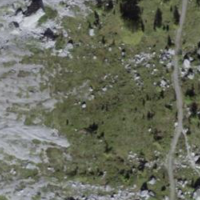
EUNIS habitat code: 23
Species observed at this site:
Lonicera caerulea